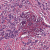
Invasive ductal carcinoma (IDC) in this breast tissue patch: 1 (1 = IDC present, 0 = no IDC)